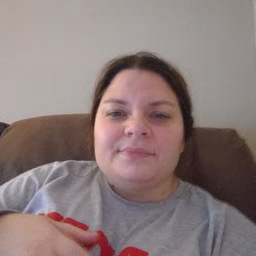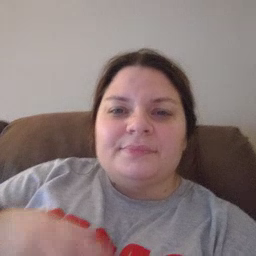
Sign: think